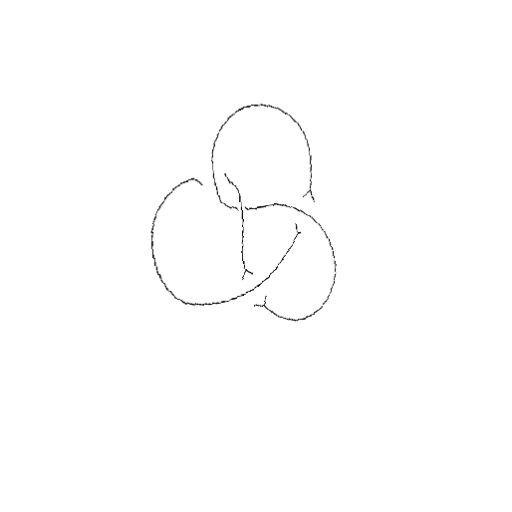
Crossing number: 4